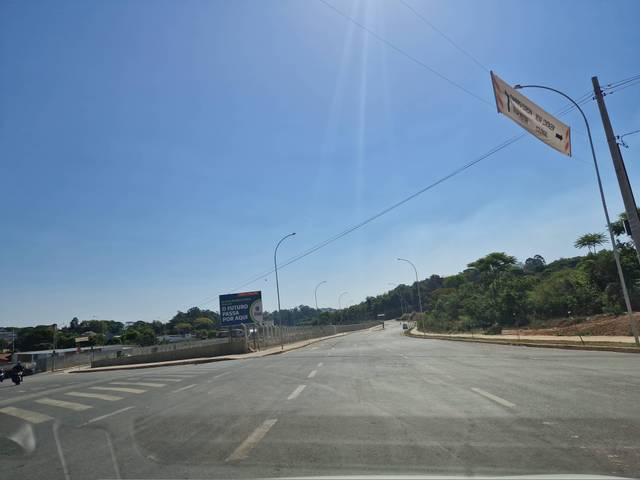
Region: Brazil
Coordinates: -19.885, -44.086